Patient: sex F, age 62
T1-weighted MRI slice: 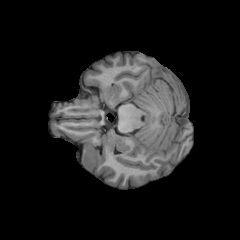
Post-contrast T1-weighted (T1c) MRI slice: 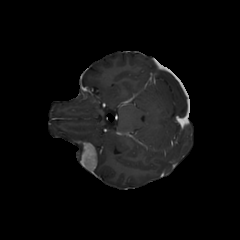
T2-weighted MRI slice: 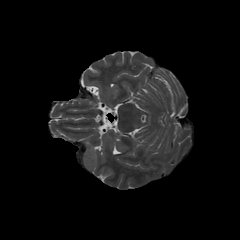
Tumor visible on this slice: no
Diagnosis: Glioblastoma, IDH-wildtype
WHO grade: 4